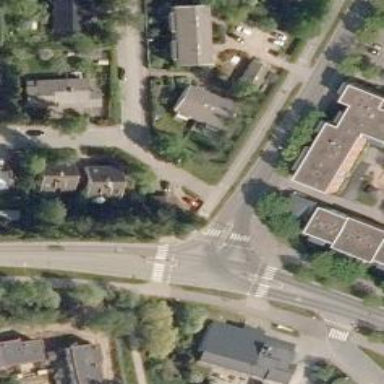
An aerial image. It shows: Asphalt cycleway with crossing for pedestrians.